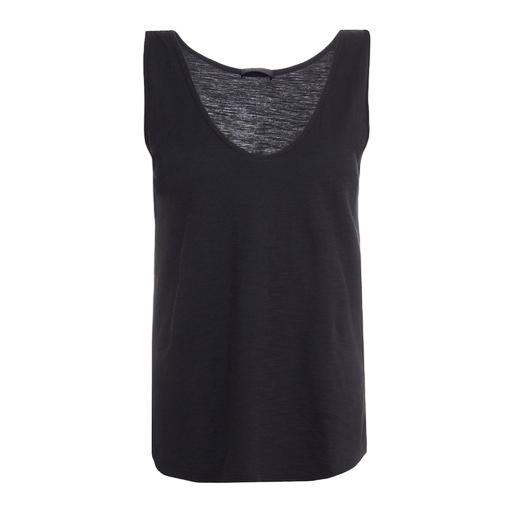
black slub jersey vest top, black high gauge relaxed tank, black scoop tank, white background